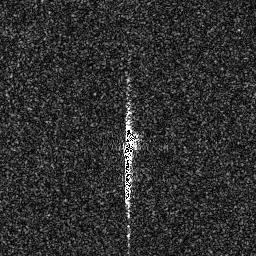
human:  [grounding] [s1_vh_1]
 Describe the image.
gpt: In the satellite image, there is  <ref>1 medium ship </ref> <box>[[46, 48, 53, 82, 0]]</box> located at center.